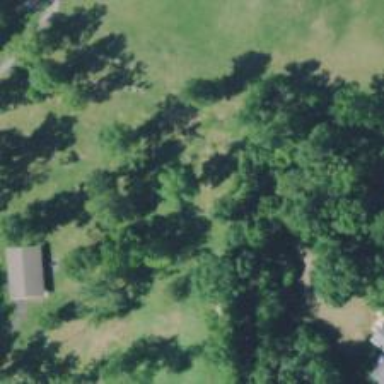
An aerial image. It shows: Disc golf hole.